Question: Here is a very easy example of CSS based dropdown menu: <URL>
'''
<ul id="nav">
<li>
<a href="#" title="Return home">Home</a>
</li>
<li>
<a href="#" title="About the company">About</a>
<ul>
<li><a href="#">The product</a></li>
<li><a href="#">Meet the team</a></li>
</ul>
</li>
<li>
<a href="#" title="The services we offer">Services</a>
<ul>
<li><a href="#">Sevice one</a></li>
<li><a href="#">Sevice two</a></li>
<li><a href="#">Sevice three</a></li>
<li><a href="#">Sevice four</a></li>
</ul>
</li>
<li>
<a href="#" title="Our product range">Product</a>
<ul>
<li><a href="#">Small product (one)</a></li>
<li><a href="#">Small product (two)</a></li>
<li><a href="#">Small product (three)</a></li>
<li><a href="#">Small product (four)</a></li>
<li><a href="#">Big product (five)</a></li>
<li><a href="#">Big product (six)</a></li>
<li><a href="#">Big product (seven)</a></li>
<li><a href="#">Big product (eight)</a></li>
<li><a href="#">Enourmous product (nine)</a></li>
<li><a href="#">Enourmous product (ten)</a></li>
<li><a href="#">Enourmous product (eleven)</a></li>
</ul>
</li>
<li>
<a href="#" title="Get in touch with us">Contact</a>
<ul>
<li><a href="#">Out-of-hours</a></li>
<li><a href="#">Directions</a></li>
</ul>
</li>
</ul>
'''
But I can't find a solution to align the submenu to the right edge of it's parent, like this:

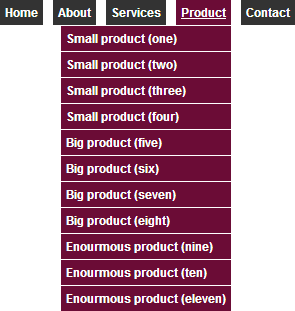
Answer: This menu achieves the hiding/showing by modifying the 'left' property. All you need is to adapt the CSS-rule which steers the show mechanism for the submenu:
'''
#nav li:hover ul{
left:0;
}
'''
instead of aligning it to the left, we want to align it right, so we add 'right:0;'. However, if we do not touch the left declaration, the menu will get cut off, so instead of 'left:0;' we write 'left:auto;' to let the menu expand to it's intrinsic width. To accomodate for the margin of the parent 'li', we add the same amount as negative margin and we are done:
'''
#nav li:hover ul{
left:auto;
right:0;
margin-right:-10px;
}
'''
<URL>